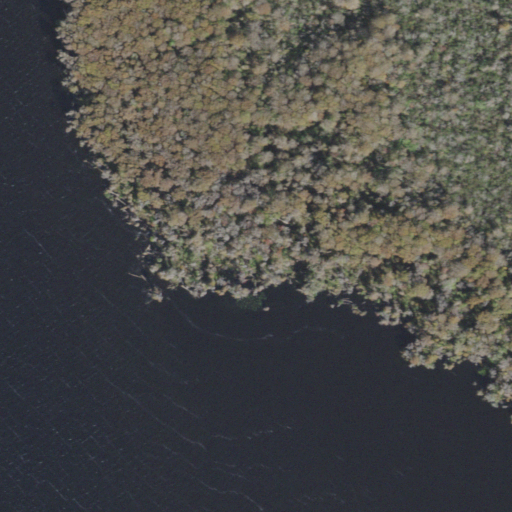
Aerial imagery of cape in Florida named Buzzard Roost containing woody wetlands, open water, and herbaceous wetlands